Question: I have a videojs player. I want to chage play icon in controlbar with replay icon when the video has end.
You can see like youtube player :

This is my code :
'''
<script>
videojs("my_video_1").ready(function(){
var vid = this;
vid.on("ended", function(){
alert ("I want to change play icon in cotrolbar with replay icon");
// i dont know to chage play icon when the video is finish
});
});
'''
This is my full code. You can run it via jsbin: <URL>
thank you
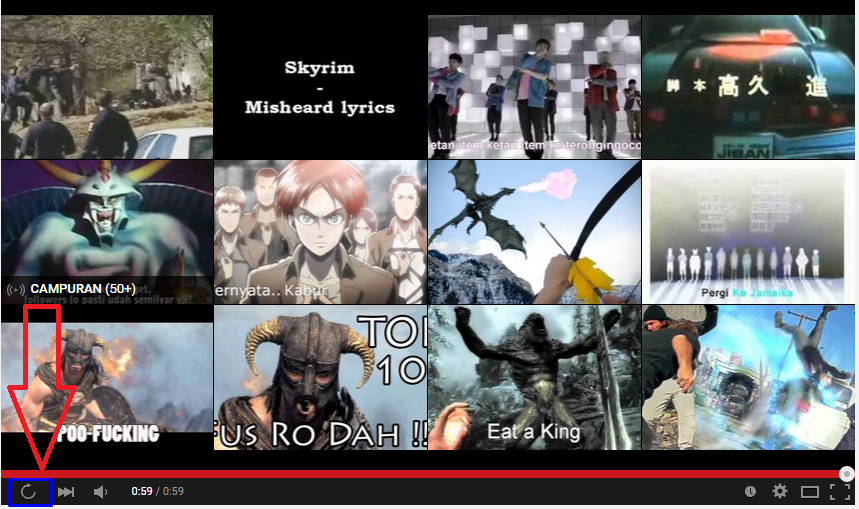
Answer: You don't even need javascript to do this. You can change the play icon via CSS.
In the default LESS file there are two states for the play button:
'''
.vjs-default-skin .vjs-play-control:before {
content: @play-icon;
}
.vjs-default-skin.vjs-playing .vjs-play-control:before {
content: @pause-icon;
}
'''
You just need to add a third state when the video has ended. There is already a CSS class for that. You'll end up with something that looks like:
'''
.vjs-default-skin.vjs-ended .vjs-play-control:before {
content: "YOUR REPLY ICON";
}
'''